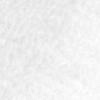
Label: no_change